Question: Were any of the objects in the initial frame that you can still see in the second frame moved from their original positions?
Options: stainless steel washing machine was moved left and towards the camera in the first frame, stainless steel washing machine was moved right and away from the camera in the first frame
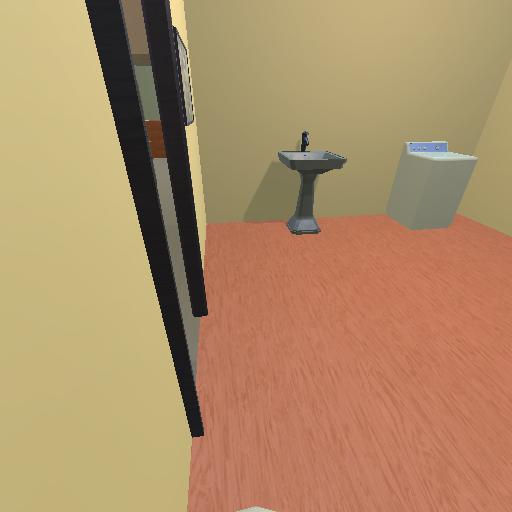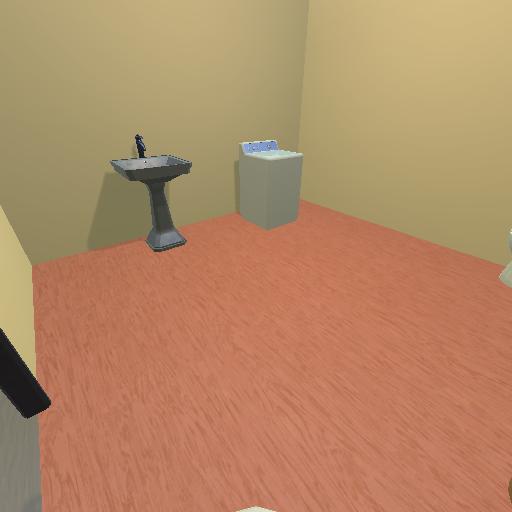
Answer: stainless steel washing machine was moved left and towards the camera in the first frame